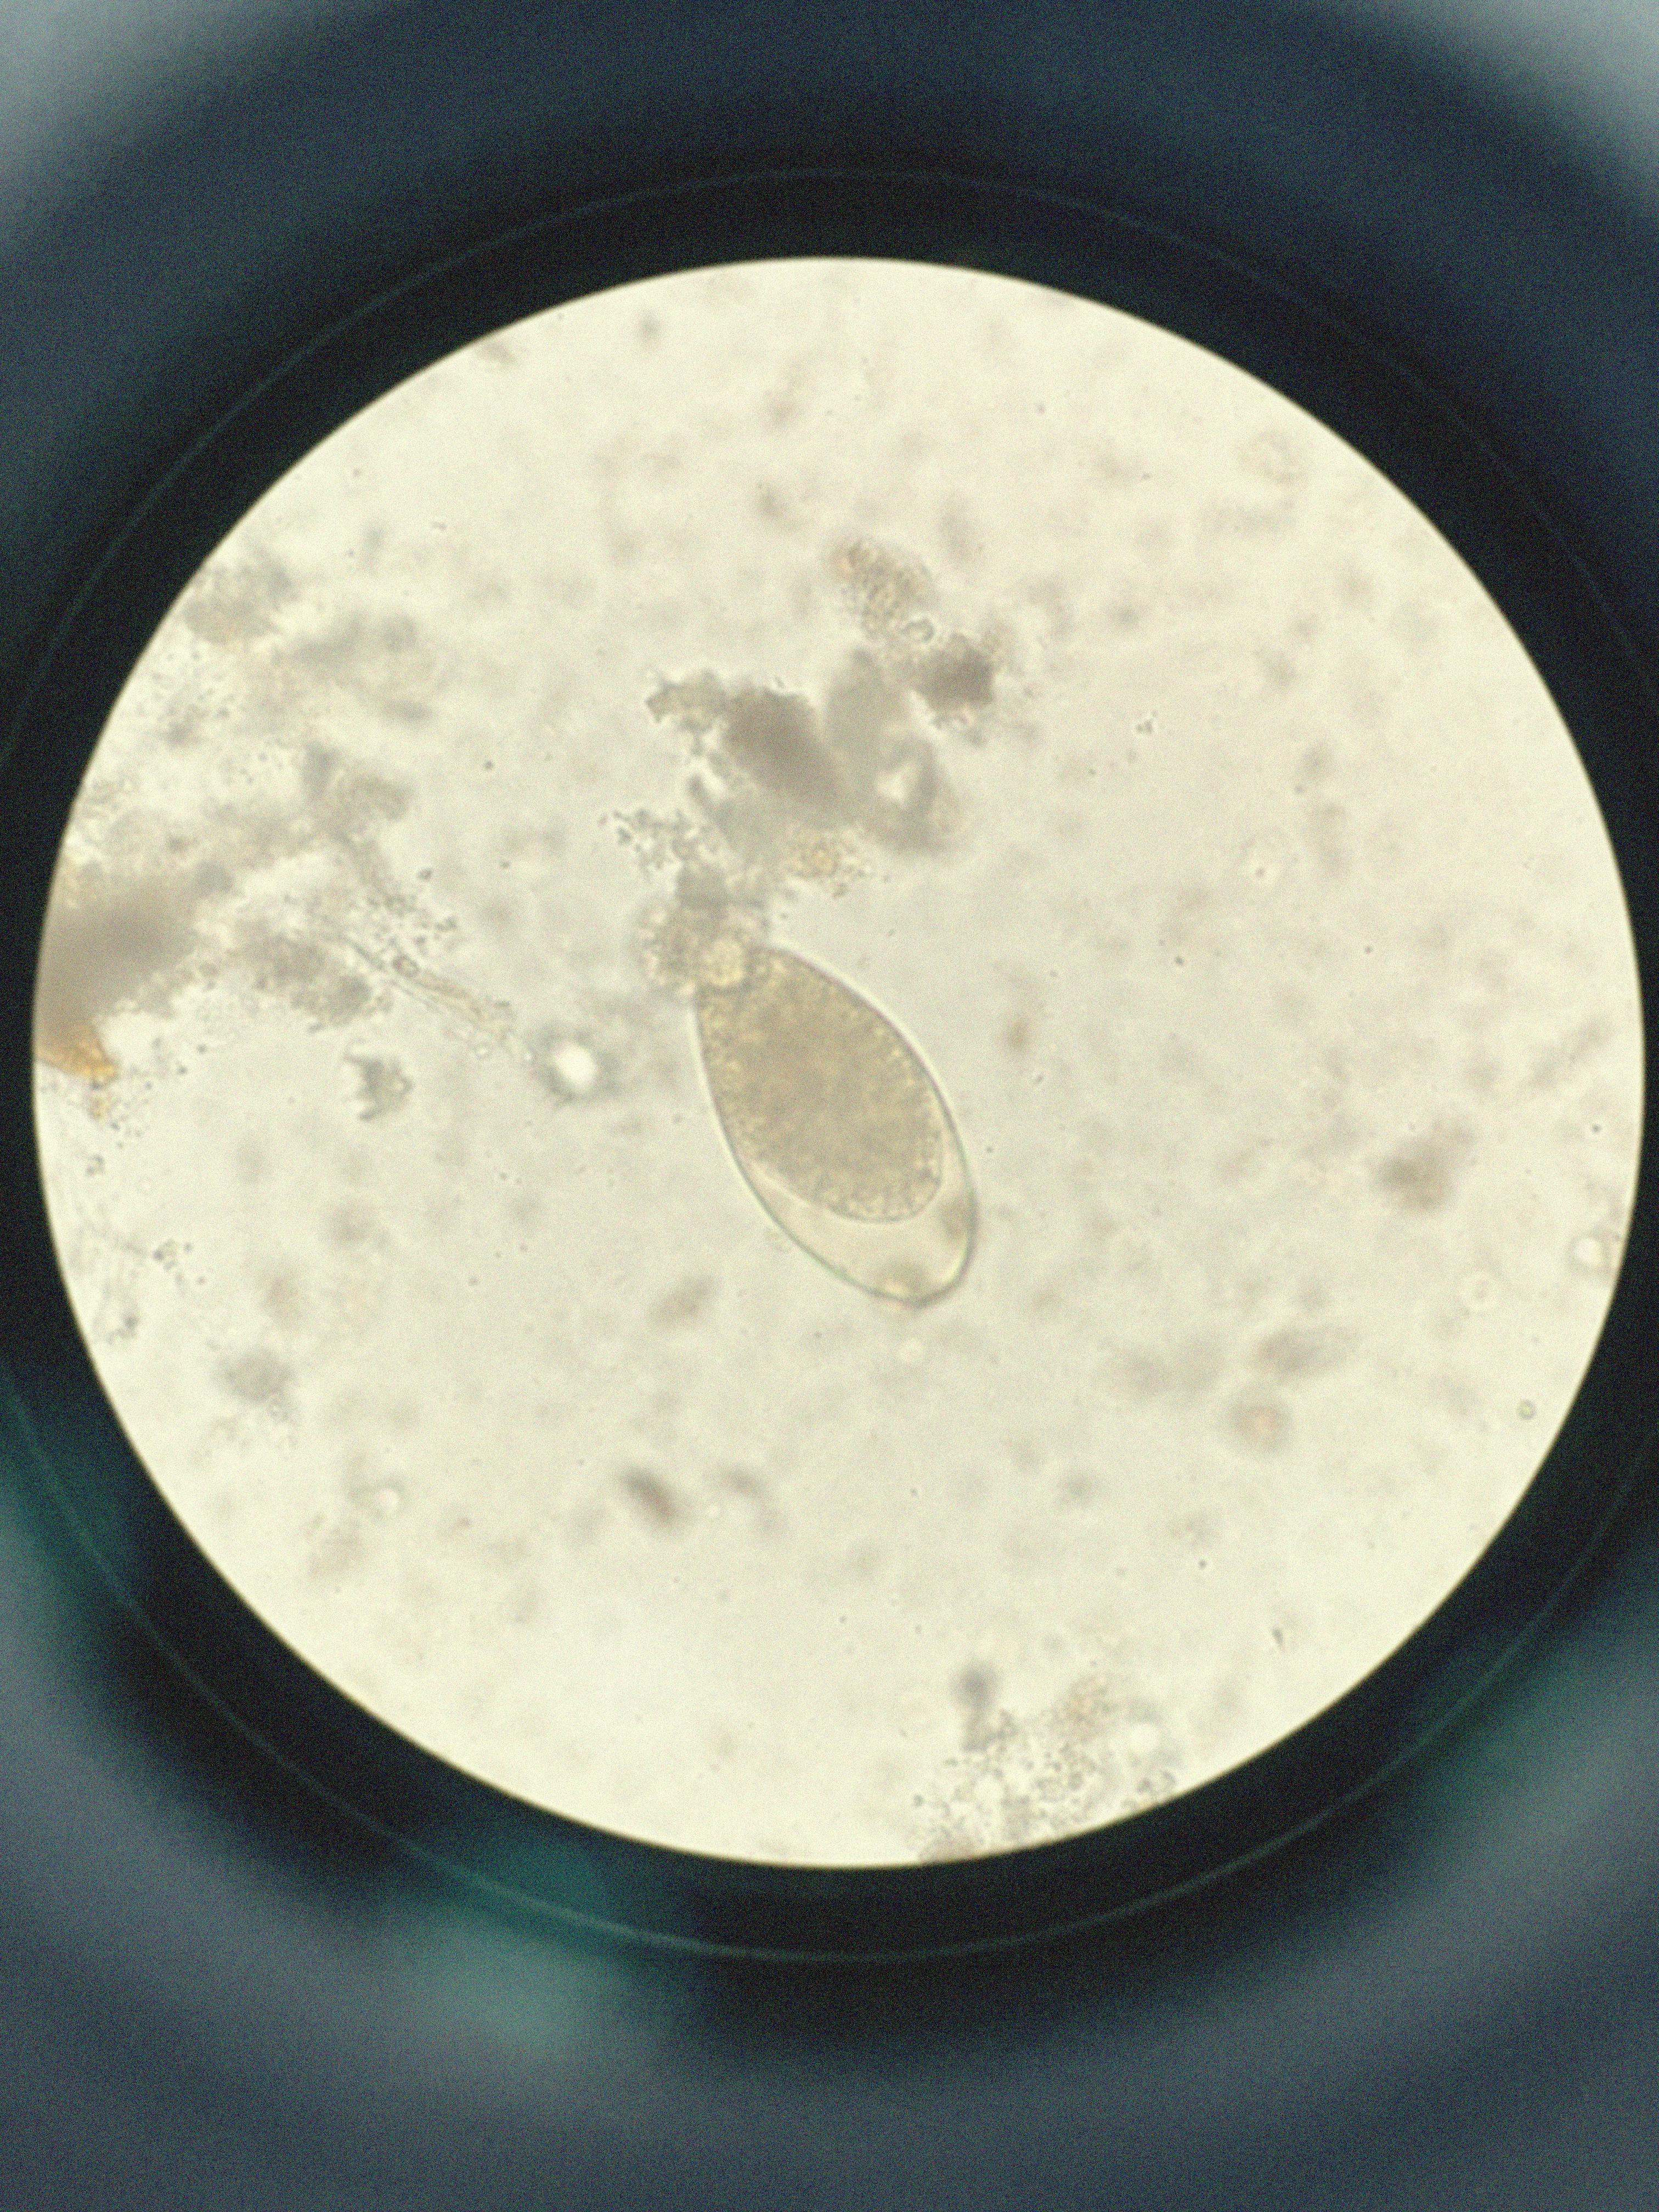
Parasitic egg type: Fasciolopsis buski